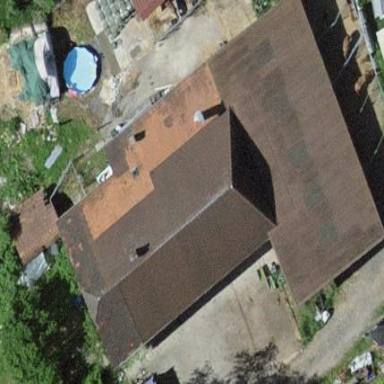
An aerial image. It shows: Farm building.